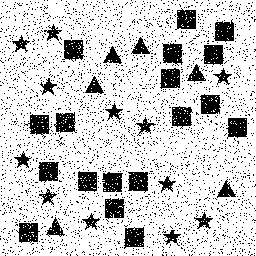
Squares: 18
Triangles: 6
Stars: 12
Total shapes: 36